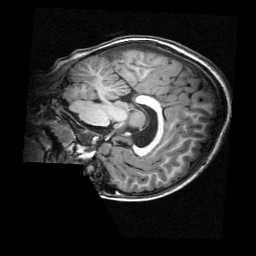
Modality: T1w
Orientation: sagittal
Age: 9
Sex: female
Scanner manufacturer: siemens
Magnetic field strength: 3 T
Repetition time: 2.3 s
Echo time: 0.00336 s